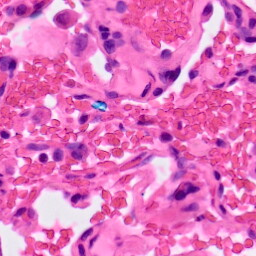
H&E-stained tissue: Lung